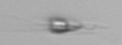
Label: Calciopappus